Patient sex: F
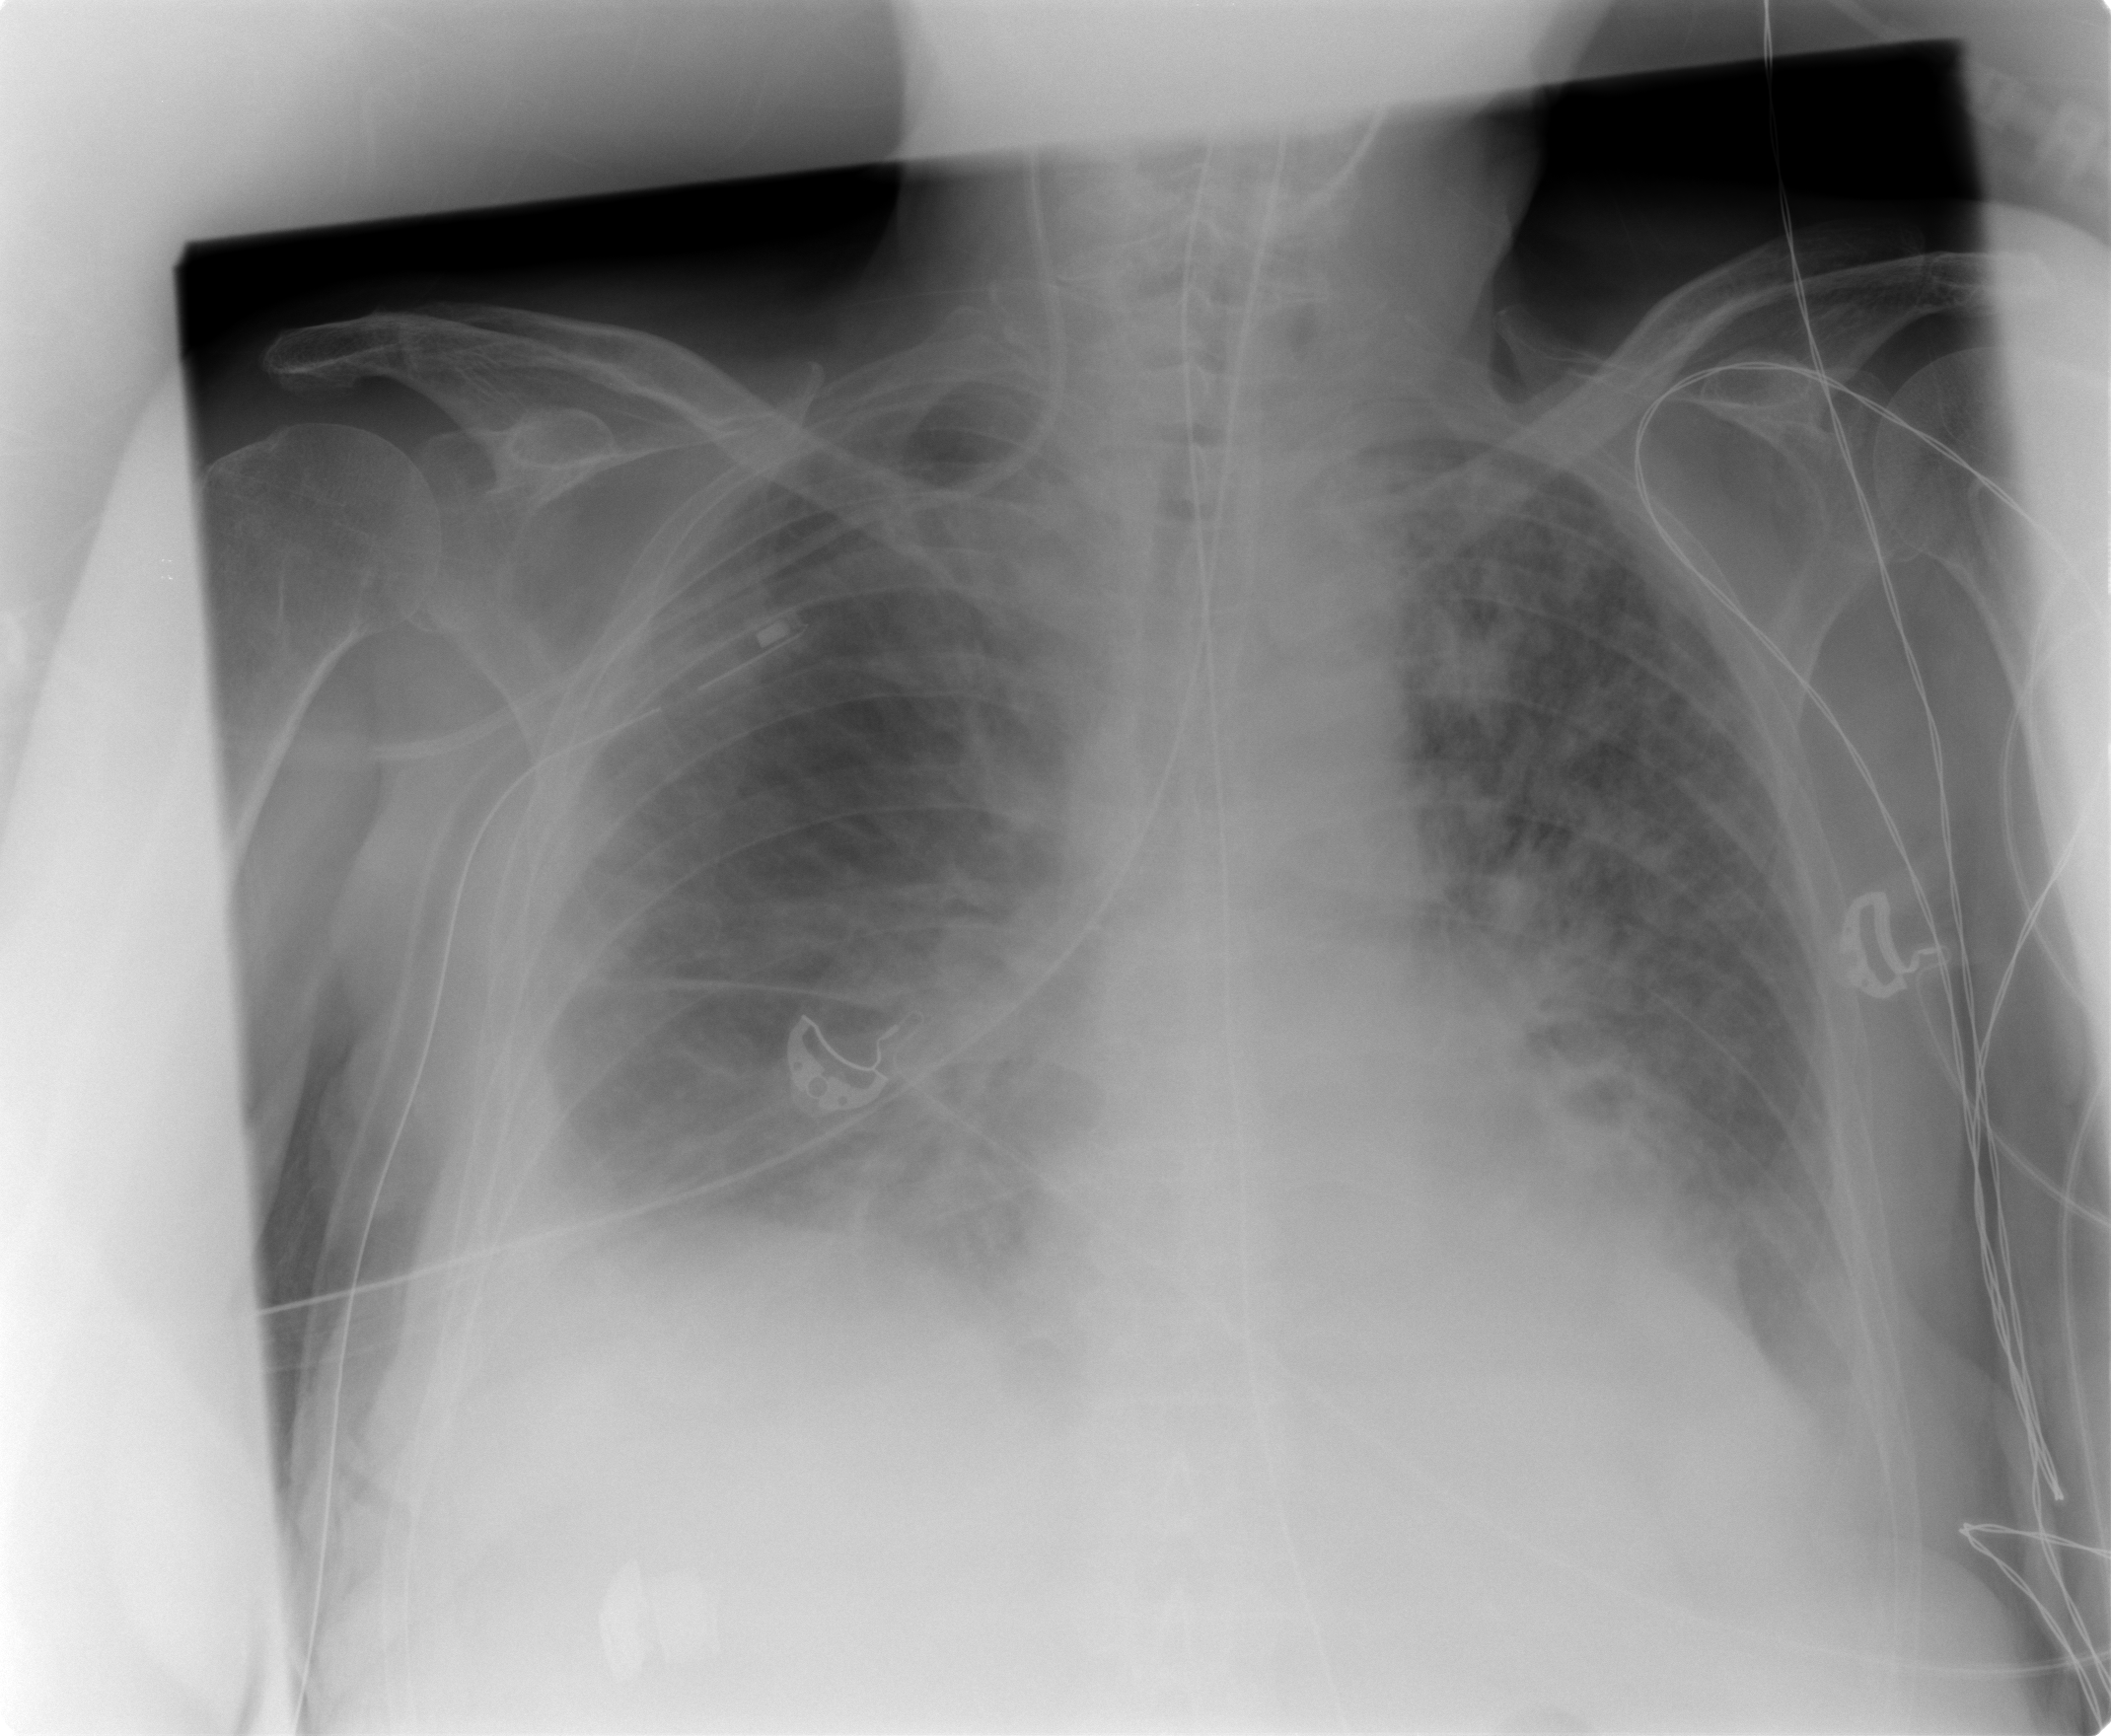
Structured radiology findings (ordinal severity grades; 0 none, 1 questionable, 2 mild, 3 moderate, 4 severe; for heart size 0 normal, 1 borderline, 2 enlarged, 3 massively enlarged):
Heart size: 0
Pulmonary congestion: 2
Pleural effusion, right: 2
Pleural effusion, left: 0
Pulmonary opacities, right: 2
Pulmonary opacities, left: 3
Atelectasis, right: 2
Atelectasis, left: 3